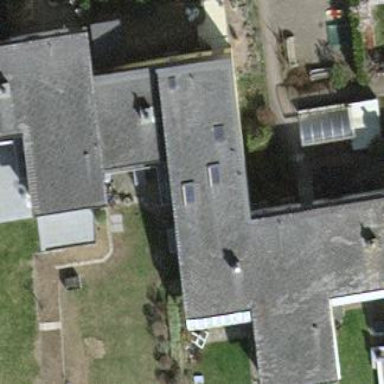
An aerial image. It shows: Terrace building.